Question: Xcode's "thread list" pane shows English-like names for several special threads: com.apple.main-thread, com.apple.libdispatch-manager, com.dispatchfractal.opencl, com.dispatchfractal.opengl, com.apple.root.low-priority,... But for user-created threads that field is just blank.
Is there any way to set that "thread name" field programmatically from my application? For example, if I've got a thread devoted to network I/O, I'd like it to show up as "com.example.network-io" in the debugger; if I spawn five worker threads I'd like to be able to name them "worker A", "worker B", etc. Does Xcode pull its thread-names from some API that I could hook into myself? Maybe something like 'CFAssignDebuggerNameToCurrentThread'? :)

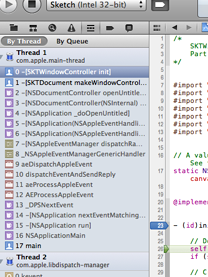
Answer: Probably not what you want but NSThread has 'setName:' method that allows you to set thread's name, you can attach meaningful name to the thread so you'll get the following in debugger:
'''
[[NSThread mainThread] setName:@"That is main thread!"];
'''

Remember also that some apis (like grand central dispatch) operate with thread pools so you are not guaranteed on what thread your operation will be performed
'com.apple.main-thread', 'com.apple.libdispatch-manager' etc are labels of corresponding dispatch queues. You can set label value when queue is created with 'dispatch_queue_create' function and later get it from the queue using 'dispatch_queue_get_label' function.
It seems there's no API to change label value of the existing dispatch queue and I would not advise to change labels of the system queues anyway.